Question: Hi i would like to change the titel of my combobox so when the application starts it should say something like choose.... Right now it just shows the diffrent types of Strings i gave it.
'''
String[] KundLista = { "Normal", "Foretag", "Student"};
JComboBox comboBox = new JComboBox(KundLista);
comboBox.setToolTipText("Valj vilken typ av Kund du ar");
comboBox.setBounds(171, 46, 97, 22);
frame.getContentPane().add(comboBox);
comboBox.setSelectedIndex(2);
'''

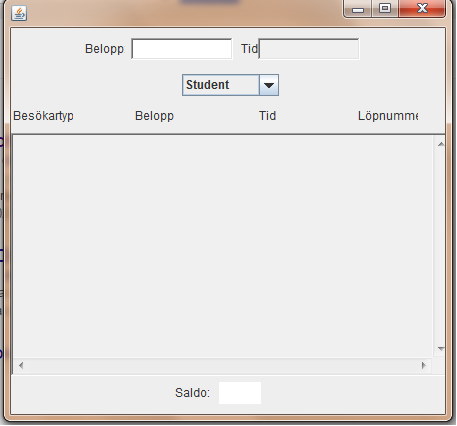
Answer: There are few ways to achieve this. Here is one example:
'''
class MyComboBoxRenderer extends JLabel implements ListCellRenderer {
private String title;
public MyComboBoxRenderer(String newTitle) {
title = newTitle;
}
@Override
public Component getListCellRendererComponent(JList list, Object value, int index, boolean isSelected, boolean hasFocus) {
if (index == -1 && value == null) setText(title );
else setText(value.toString());
return this;
}
}
'''
Once you created MyComboBoxRenderer class, you can edit your code into this:
'''
String[] KundLista = { "Normal", "Foretag", "Student"};
JComboBox comboBox = new JComboBox(KundLista);
comboBox.setToolTipText("Valj vilken typ av Kund du ar");
combobox.setRenderer(new MyComboBoxRenderer("Choose"));
comboBox.setSelectedIndex(-1); // By default it selects first item, we don't want any selection
comboBox.setBounds(171, 46, 97, 22);
frame.getContentPane().add(comboBox);
'''